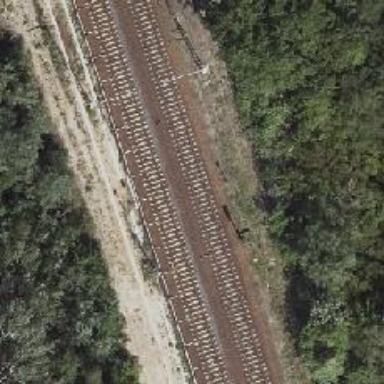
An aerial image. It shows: Railway signal.